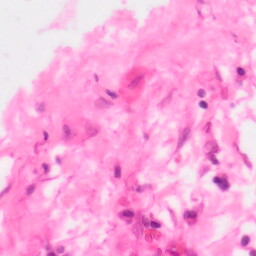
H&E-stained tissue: Colon